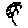
Label: flower